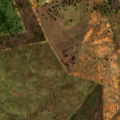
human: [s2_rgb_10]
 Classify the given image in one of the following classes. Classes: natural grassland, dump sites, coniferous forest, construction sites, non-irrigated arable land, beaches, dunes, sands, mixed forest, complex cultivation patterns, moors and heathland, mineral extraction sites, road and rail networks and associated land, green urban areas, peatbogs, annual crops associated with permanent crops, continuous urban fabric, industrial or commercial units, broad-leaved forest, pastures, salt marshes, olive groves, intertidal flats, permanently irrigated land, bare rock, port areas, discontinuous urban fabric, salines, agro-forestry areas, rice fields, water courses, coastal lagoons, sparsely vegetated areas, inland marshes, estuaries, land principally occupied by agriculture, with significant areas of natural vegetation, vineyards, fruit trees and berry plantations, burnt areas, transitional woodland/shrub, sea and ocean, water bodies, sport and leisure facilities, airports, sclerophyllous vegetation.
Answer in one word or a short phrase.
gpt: non-irrigated arable land, agro-forestry areas, transitional woodland/shrub